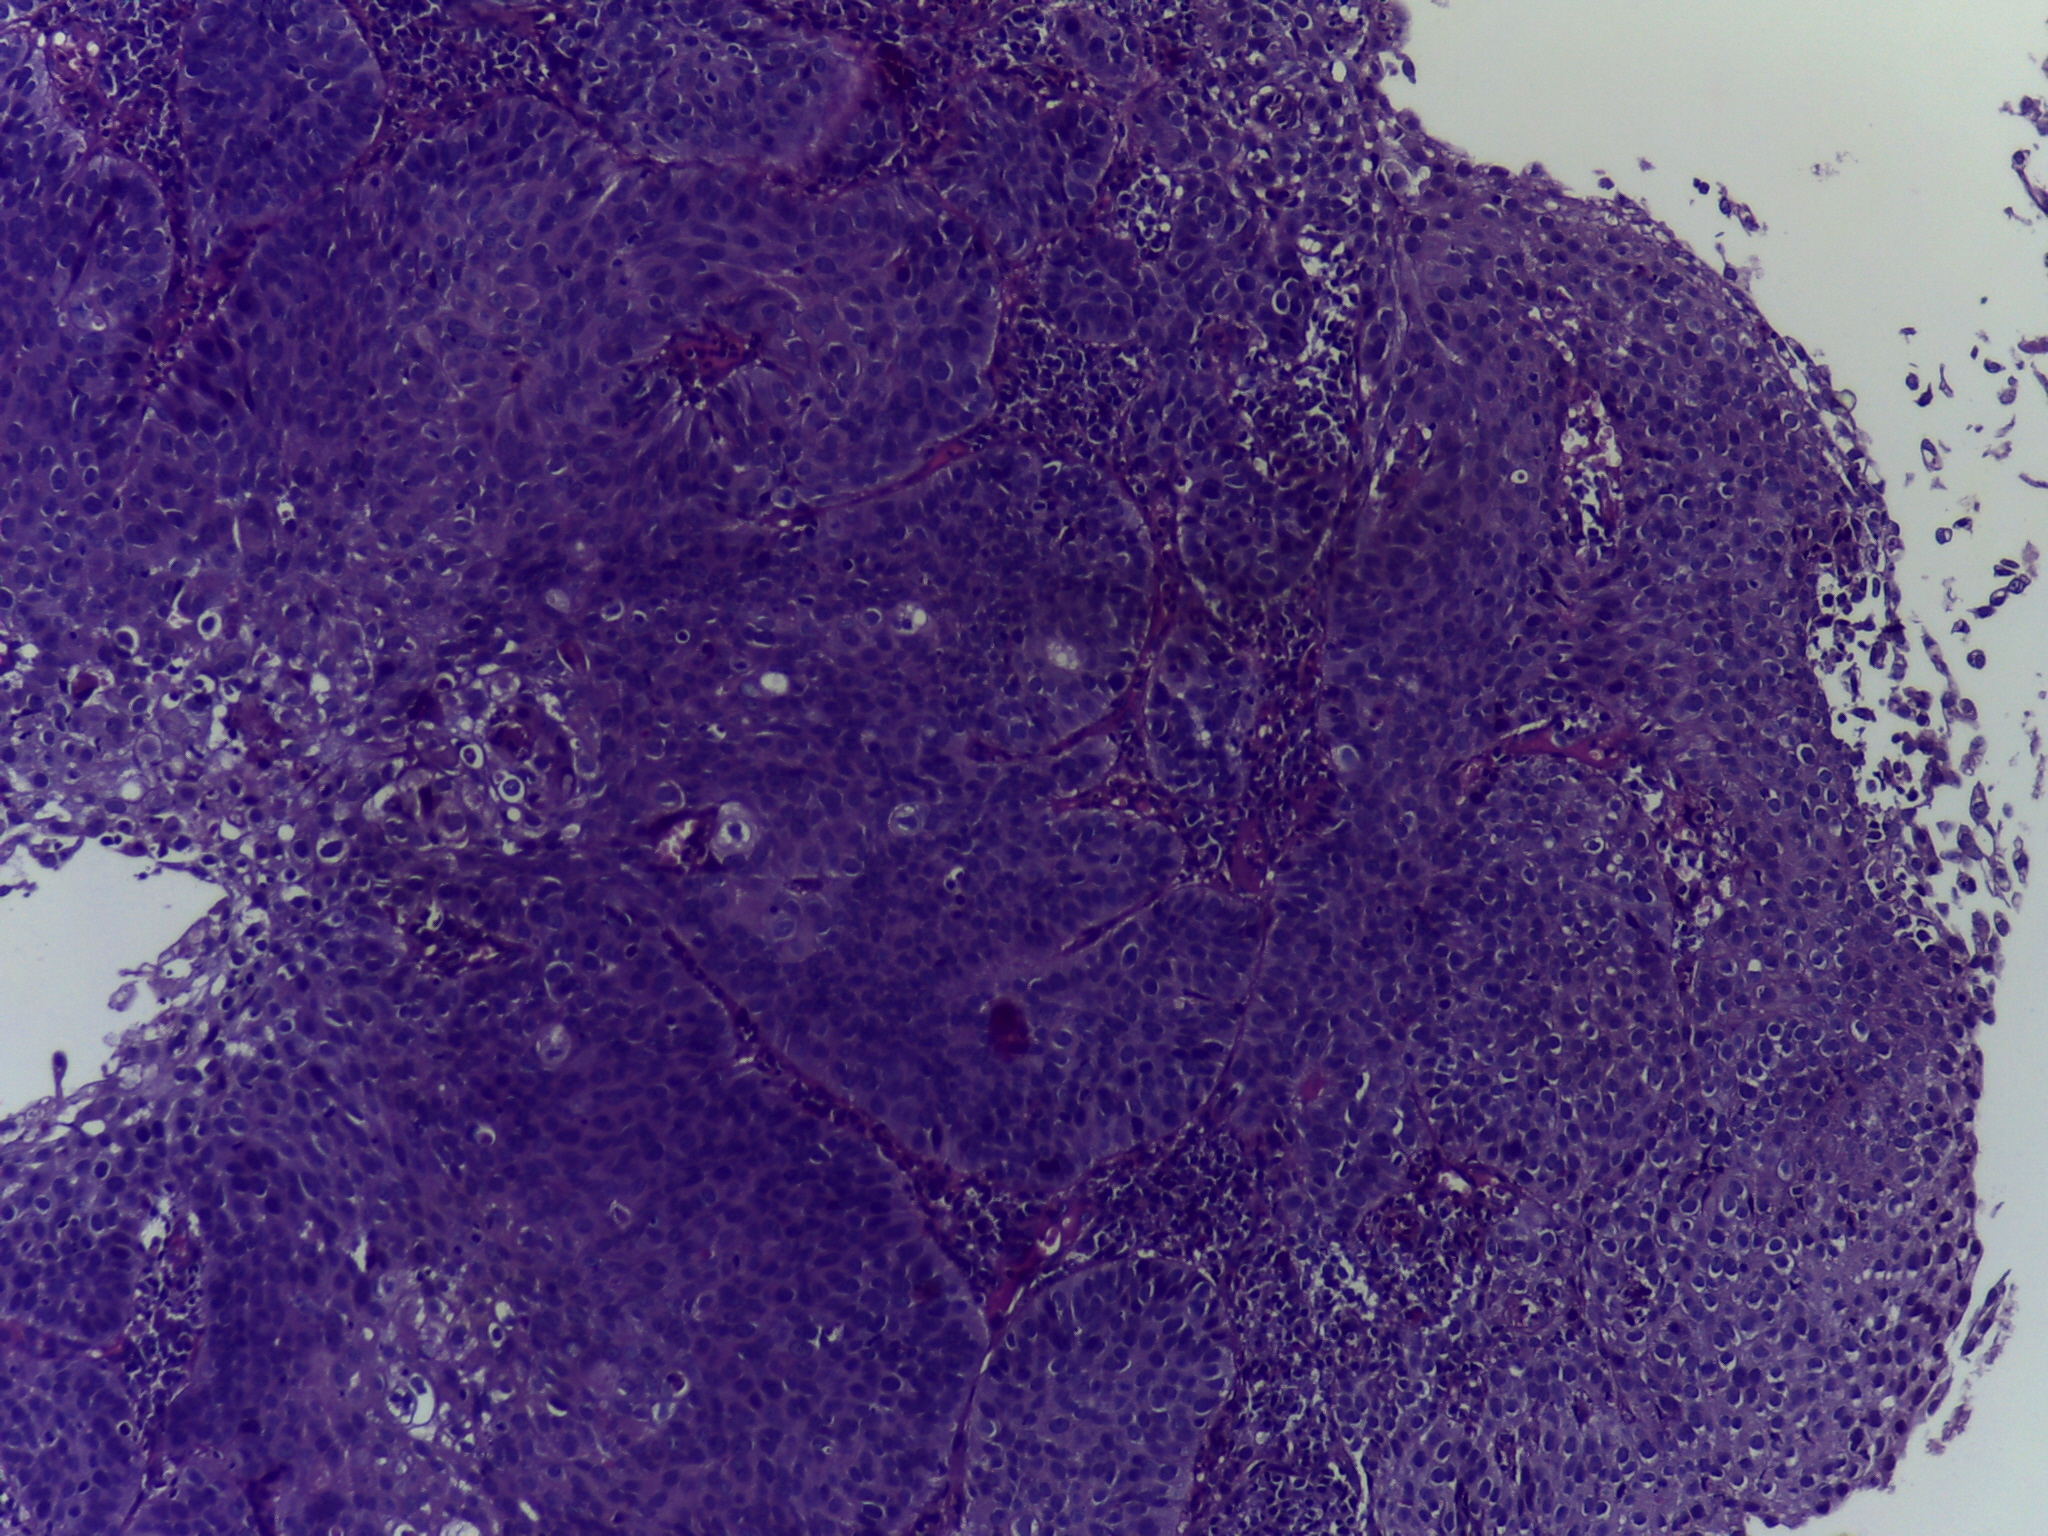
Diagnosis: OSCC